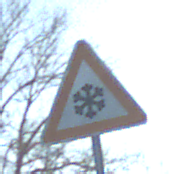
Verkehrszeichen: SchneeOderEisglaette
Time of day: MorningAfternoon
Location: Outdoor (Nature)
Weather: Clear
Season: Winter
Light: Natural